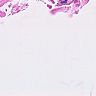
Metastatic tissue present: no